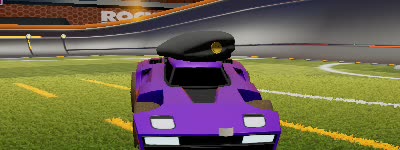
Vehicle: breakout